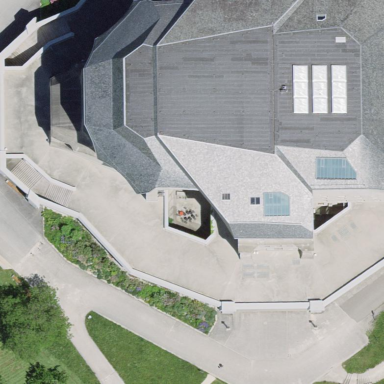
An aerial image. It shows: Historic monument building that serves as arts centre.